Question: First, I need to say that I'm aware there is some confusion as to what button numbering scheme convention is used for these "Browser back" and "Browser forward" mouse buttons depending on whether you use numbering starting from zero '0' or one '1'. Since this question is about Firefox, I'll go by <URL>.
I've been struggling with an issue seen only in Firefox where Mouse buttons 4 (back) and 5 (forward) appear to Firefox as if they were a button 2 click (Middle button click) event. Pressing either button 4 or 5 results in the circular "autoscrolling" icon with Up and Down arrows appearing:

I've done some debugging using <URL>. Results are different between Chrome and Firefox. It appears that the "'which'" JS event attribute numbers these as '4' and '5', while the 'button' attribute numbers them as '3' and '4'. Regardless, Google Chrome interprets them as "Browser back" and "Browser Forward" buttons correctly, while Firefox does not.
- Chrome:- Mouse Button "'4'" (back)'''
mousedown which=4 button=3 buttons=8
mouseup which=4 button=3 buttons=0
'''
- Mouse Button "'5'" (forward)'''
mousedown which=5 button=4 buttons=16
mouseup which=5 button=4 buttons=0
'''
- Mouse Button "'2'" (middle click)'''
mousedown which=2 button=1 buttons=4
mouseup which=2 button=1 buttons=0
'''
- Firefox:- Mouse Button "'4'" (back)'''
mousedown which=2 button=1 buttons=8
mouseup which=2 button=1 buttons=0
'''
- Mouse Button "'5'" (forward)'''
mousedown which=2 button=1 buttons=16
mouseup which=2 button=1 buttons=0
'''
- Mouse Button "'2'" (middle click)'''
mousedown which=2 button=1 buttons=4
mouseup which=2 button=1 buttons=0
'''
As <URL>, not all browsers work correctly. It also states:
> However, in some browsers, the defaults cannot be disabled, so various strange side effects may occur.
In Firefox, I notice clicking with all three of these buttons launches a new tab with 'javascript:void(null)'. This is the same as the link's URL attribute ('href="javascript:void(null)"'), as we can see from that page's source code. So this behavior is consistent with a Middle Button Click event, which usually will launch a new tab with that URL.
Is it possible to get these buttons for "Browser Back" and "Browser Forward" working properly in Firefox?
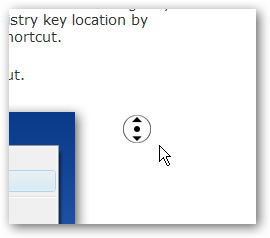
Answer: The <URL>.
In the current <URL> it is already working and you can use the Mouse Buttons 4 and 5 as expected for browser navigation back and forward.
I tested it with MacOS and an ordinary Dell mouse.
---
(September 7, 2021)
Firefox 92 was released today as described earlier and the mouse buttons 4 and 5 work like a charm
Case closed.